Question: I'm having an issue with the navbar where a "flash" appears when you click outside the menu to close the menu. The flash persists if the mouse is held down when clicking out of the menu as shown here:

I'm thinking it might have something to do with angular, and not css, mainly because others have failed to replicate it on fiddle. <URL>
HTML:
'''
<nav class='navbar navbar-default.navbar-static-top navbar-custom'>
<div class='container-fluid'>
<ul class='nav navbar-nav navbar-left'>
<li><a href="dashboard.html">Dashboard</a></li>
<li><a href="/grades">Grades</a></li>
<li><a href="/classes">Classes</a></li>
</ul>
<ul class='nav navbar-nav navbar-right'>
<li><a href="/messages"><i class="fa fa-envelope fa-lg"></i></a></li>
<!--has to do with the link, clicking it and clicking it again-->
<li><a class="dropdown-toggle dropdown-custom" data-toggle="dropdown" href="/profile"><i class="fa fa-user fa-lg"></i></a>
<ul class="dropdown-menu">
<li><a href="/profile.html">Edit profile</a></li>
<li><a href="/settings">Edit Preferences</a></li>
</ul>
</li>
<li><a href="/logout"><i class="fa fa-power-off fa-lg"></i></a></li>
</ul>
</div>
</nav>
'''
CSS:
'''
[ng\:cloak], [ng-cloak], .ng-cloak {
display: none !important;
}
.navbar-custom {
background-color: #586F7C;
}
.navbar-custom a {
color: #F4F4F9;
}
.navbar-custom .nav > li > a:hover {
background-color: #2F4550;
}
.navbar .navbar-nav > li.open > a, {
background-color: #586F7C;
}
.navbar .navbar-nav > li.open > a:hover,
.navbar .navbar-nav > li.open > a:focus {
background-color: #2F4550;
}
.nav >li > a:hover, .nav > li > a:focus {
background-color: #586F7C;
}
'''
ng-include in the file the navbar is referenced in
'''
<div ng-include="'html/navbar.html'"></div>
'''
portion of index.html where it references the file that the navbar is ng-included in
'''
<body>
<div class="view-container">
<div ng-view class="view-frame"></div>
</div>
</body>
'''
I'm thinking the issue might be with the ng-view or ng-include, however so far none of the fixes in the previous question worked.
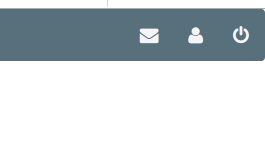
Answer: The issue was here:
'''
.navbar .navbar-nav > li.open > a, {
background-color: #586F7C;
}
'''
That extra "," was the problem. So it ended up to just be a syntax error, how embarrassing haha. No wonder it seemed like everything should be working, it was just a little comma in the wrong place!